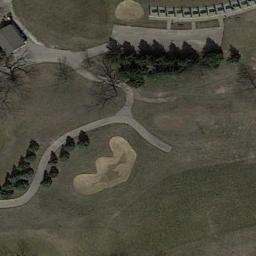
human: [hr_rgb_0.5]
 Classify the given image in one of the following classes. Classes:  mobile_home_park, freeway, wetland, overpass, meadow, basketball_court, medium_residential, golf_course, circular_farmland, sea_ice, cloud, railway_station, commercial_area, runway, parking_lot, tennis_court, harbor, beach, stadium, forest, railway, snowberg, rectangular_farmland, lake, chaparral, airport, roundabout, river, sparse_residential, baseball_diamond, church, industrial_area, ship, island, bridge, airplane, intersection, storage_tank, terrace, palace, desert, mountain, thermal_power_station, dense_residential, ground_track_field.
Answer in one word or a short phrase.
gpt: golf_course